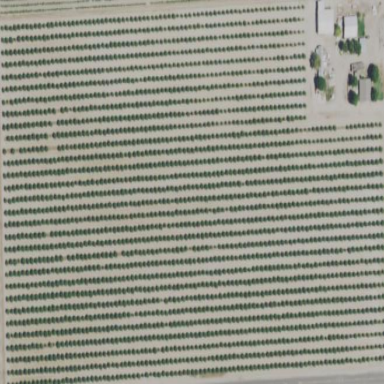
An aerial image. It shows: Vineyard where grapes are grown.